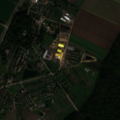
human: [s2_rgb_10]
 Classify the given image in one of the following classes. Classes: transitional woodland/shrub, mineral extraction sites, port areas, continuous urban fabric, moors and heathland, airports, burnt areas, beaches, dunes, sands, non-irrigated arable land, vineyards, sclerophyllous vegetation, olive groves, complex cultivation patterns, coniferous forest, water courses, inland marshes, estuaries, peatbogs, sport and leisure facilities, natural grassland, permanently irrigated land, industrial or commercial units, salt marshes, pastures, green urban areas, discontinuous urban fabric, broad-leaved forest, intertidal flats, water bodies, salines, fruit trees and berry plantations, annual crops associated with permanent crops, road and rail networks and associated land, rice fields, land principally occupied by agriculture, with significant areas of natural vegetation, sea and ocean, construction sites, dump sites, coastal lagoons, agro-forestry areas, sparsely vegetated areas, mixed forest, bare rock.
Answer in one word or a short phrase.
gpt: discontinuous urban fabric, industrial or commercial units, non-irrigated arable land, pastures, broad-leaved forest